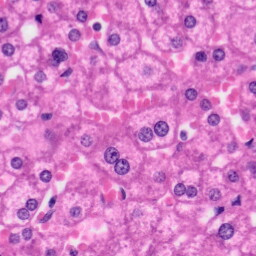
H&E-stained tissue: Liver